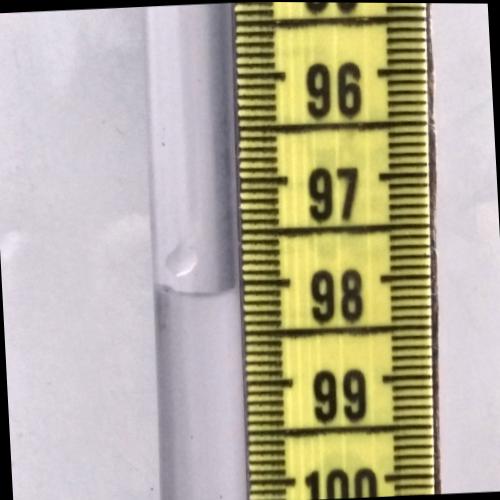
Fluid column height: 98.1 cm